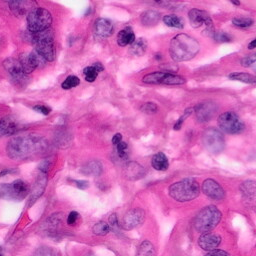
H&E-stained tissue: Pancreatic